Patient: sex M, age 76
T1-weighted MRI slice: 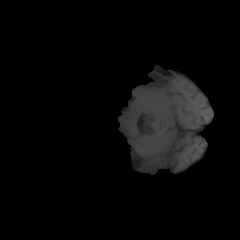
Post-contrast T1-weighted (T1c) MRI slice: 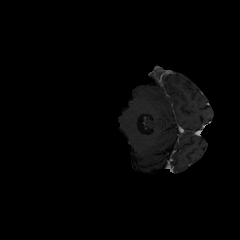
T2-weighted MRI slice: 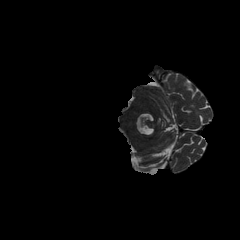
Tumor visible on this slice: no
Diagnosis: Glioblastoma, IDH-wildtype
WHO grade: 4